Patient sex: M
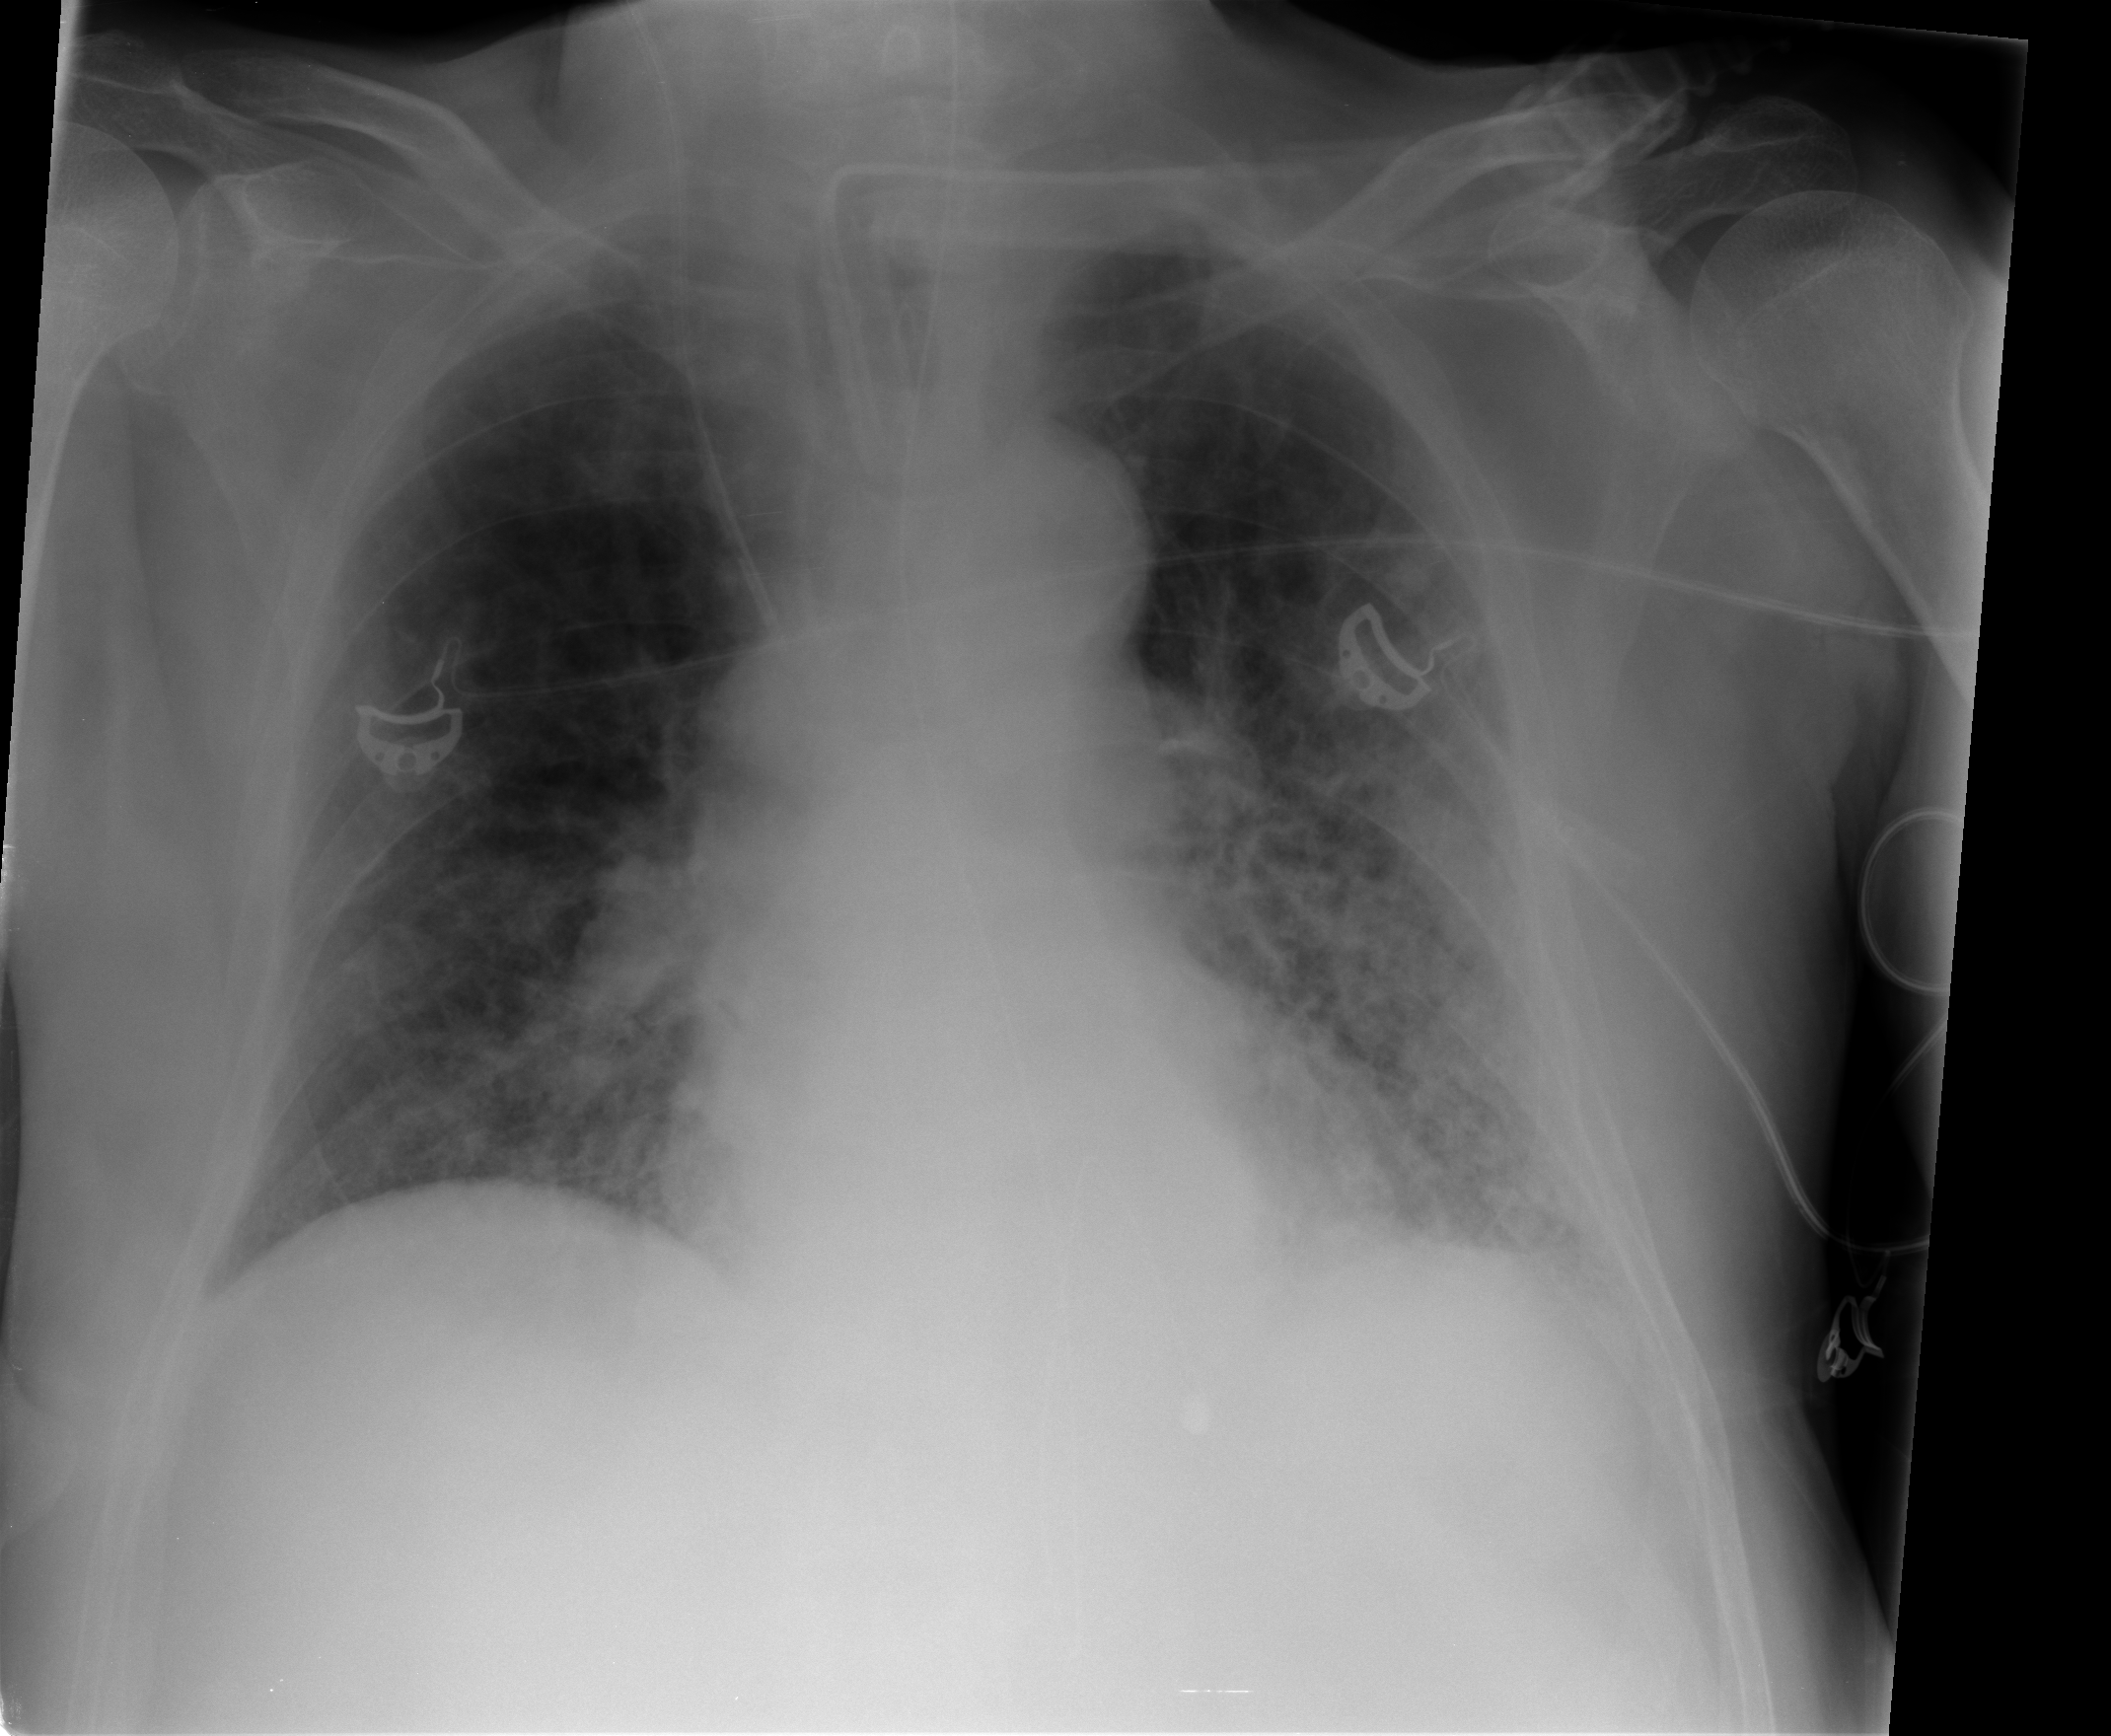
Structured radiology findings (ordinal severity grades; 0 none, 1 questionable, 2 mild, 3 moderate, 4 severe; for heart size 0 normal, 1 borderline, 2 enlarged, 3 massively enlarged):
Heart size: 0
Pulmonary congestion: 2
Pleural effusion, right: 0
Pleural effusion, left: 2
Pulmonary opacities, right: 0
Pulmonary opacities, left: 2
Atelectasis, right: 0
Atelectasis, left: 2